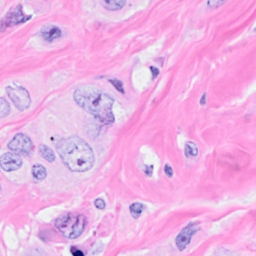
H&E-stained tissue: Breast